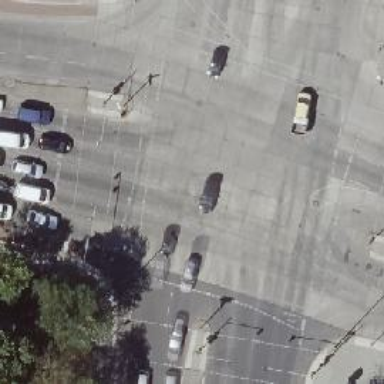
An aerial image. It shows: Asphalt cycleway with traffic signals at crossing.